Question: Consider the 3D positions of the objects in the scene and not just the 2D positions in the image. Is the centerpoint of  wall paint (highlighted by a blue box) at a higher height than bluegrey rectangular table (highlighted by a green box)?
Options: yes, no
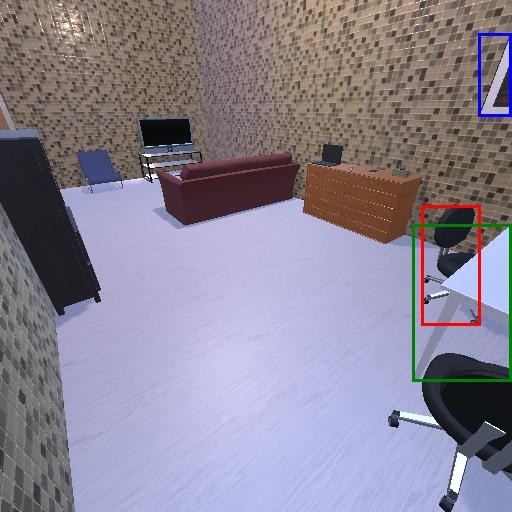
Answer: yes